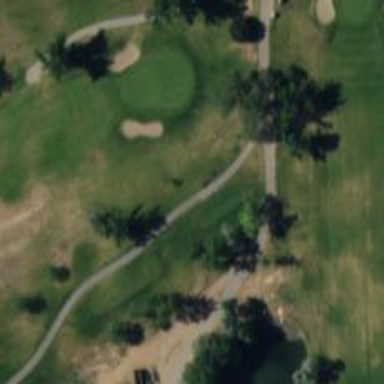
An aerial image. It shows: Path for both roads and golfers.